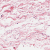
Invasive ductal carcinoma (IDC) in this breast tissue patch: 0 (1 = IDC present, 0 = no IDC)